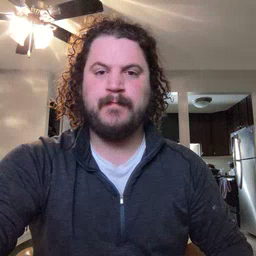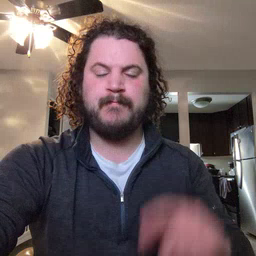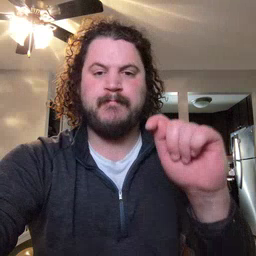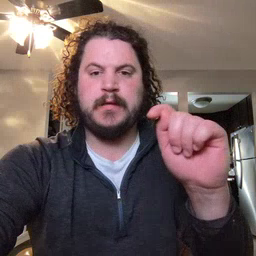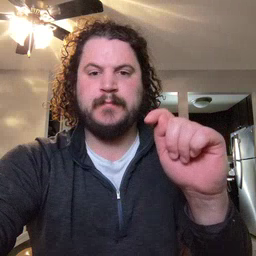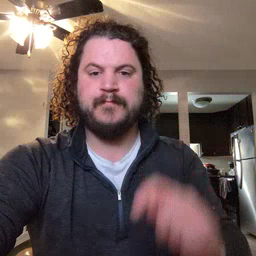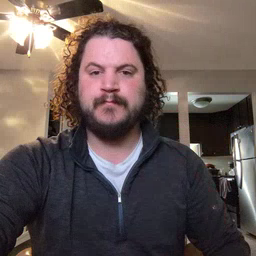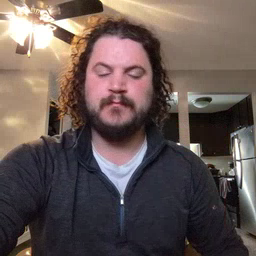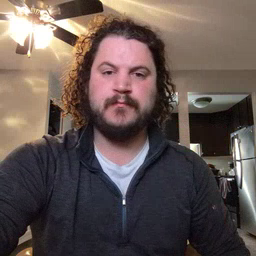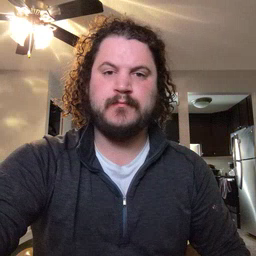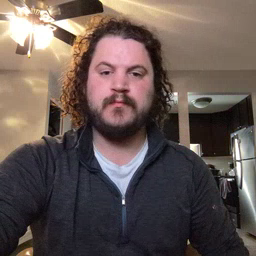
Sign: potty